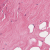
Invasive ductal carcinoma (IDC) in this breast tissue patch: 0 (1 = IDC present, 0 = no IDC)